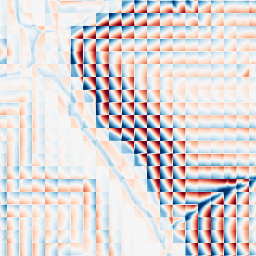
Category: wavelet
Decomposition family: wavelet_dwt
Decomposition parameters: wavelet: haar
level: 4
Upsampling method: linear_exact
Upsampling parameters: scale: 4
Upsampling scale: 4